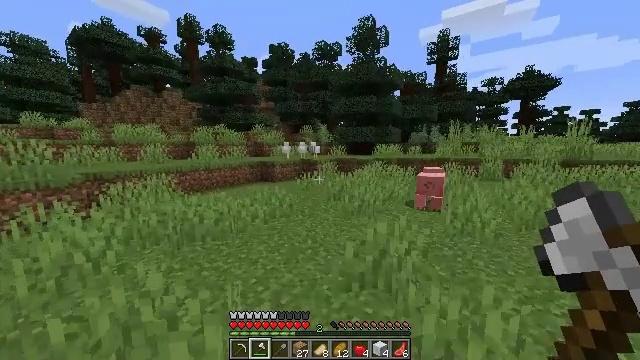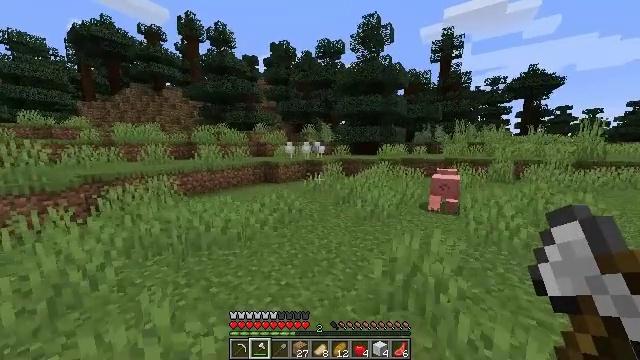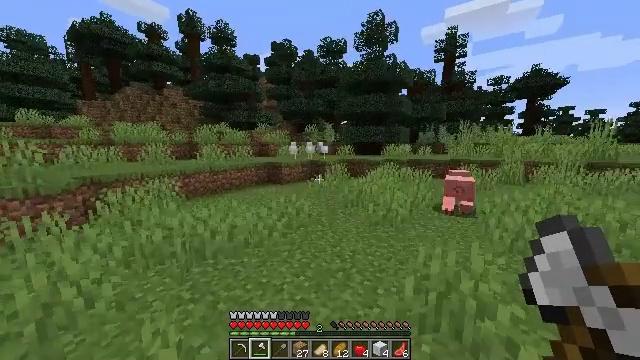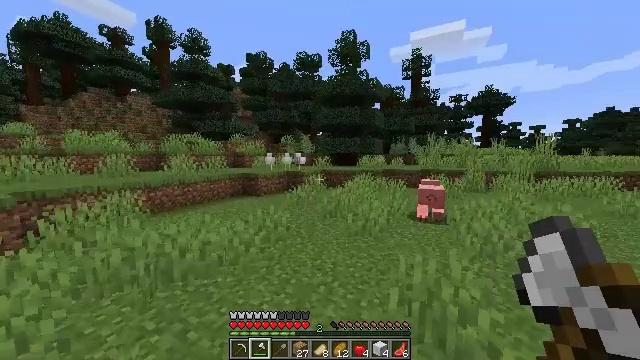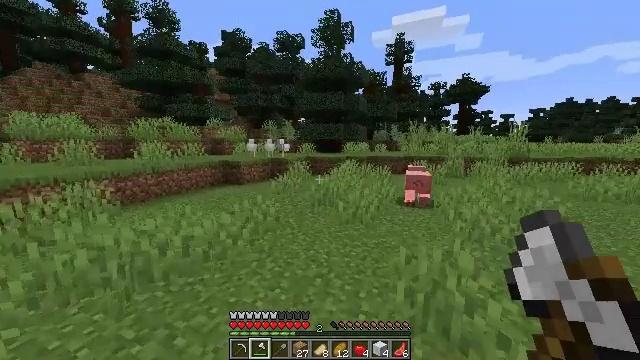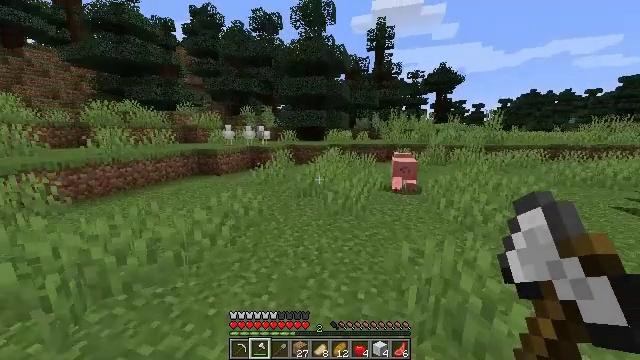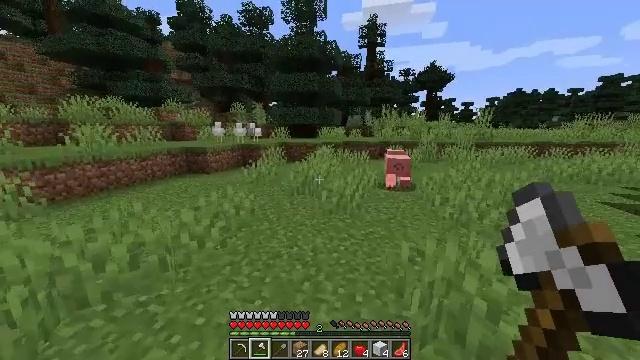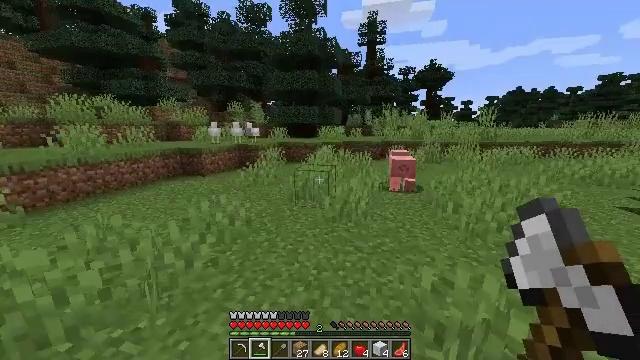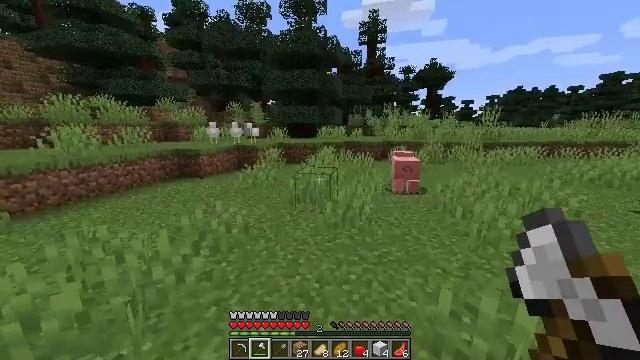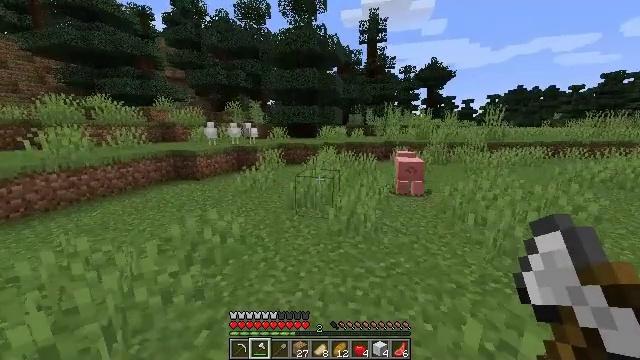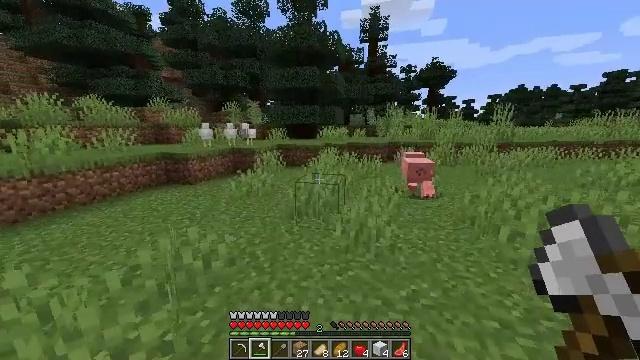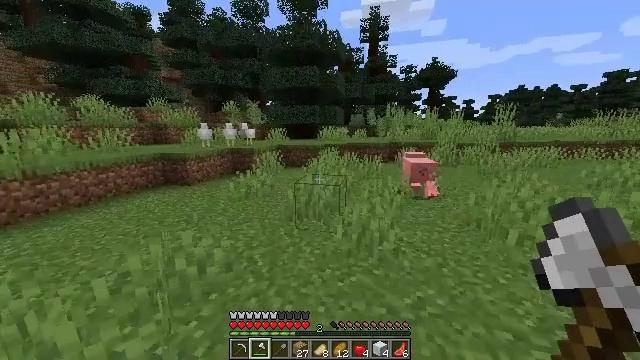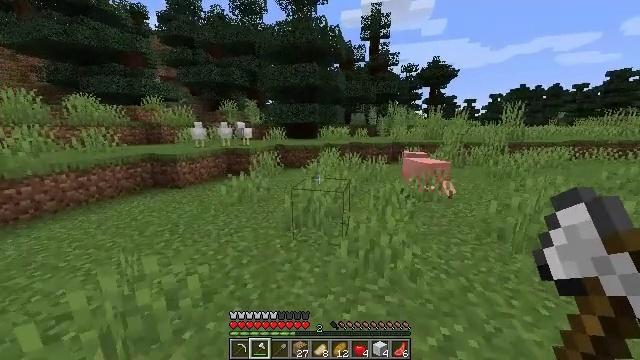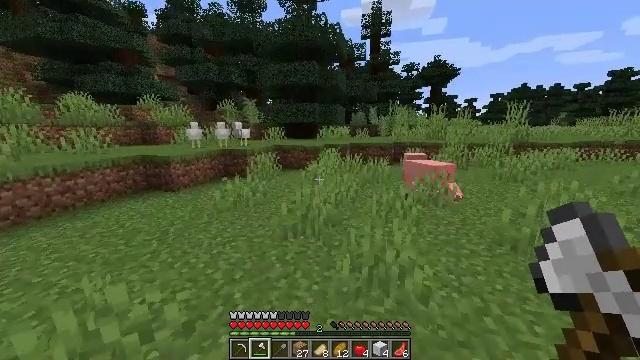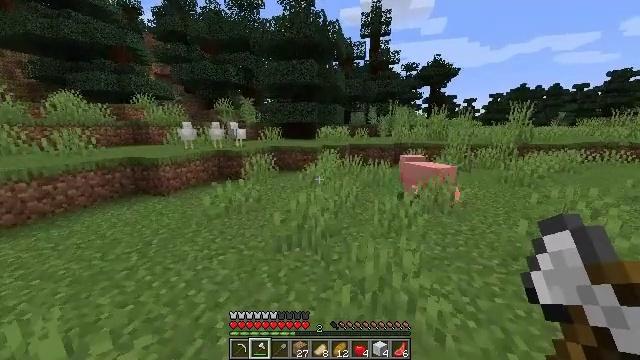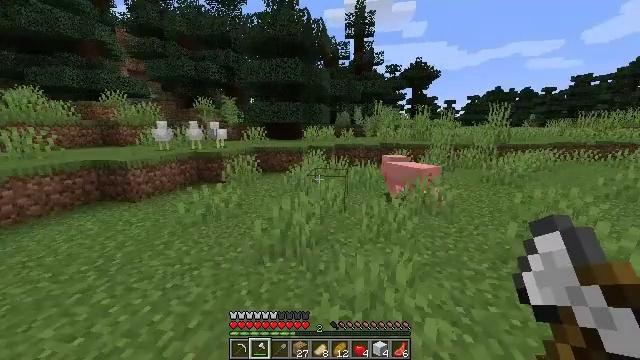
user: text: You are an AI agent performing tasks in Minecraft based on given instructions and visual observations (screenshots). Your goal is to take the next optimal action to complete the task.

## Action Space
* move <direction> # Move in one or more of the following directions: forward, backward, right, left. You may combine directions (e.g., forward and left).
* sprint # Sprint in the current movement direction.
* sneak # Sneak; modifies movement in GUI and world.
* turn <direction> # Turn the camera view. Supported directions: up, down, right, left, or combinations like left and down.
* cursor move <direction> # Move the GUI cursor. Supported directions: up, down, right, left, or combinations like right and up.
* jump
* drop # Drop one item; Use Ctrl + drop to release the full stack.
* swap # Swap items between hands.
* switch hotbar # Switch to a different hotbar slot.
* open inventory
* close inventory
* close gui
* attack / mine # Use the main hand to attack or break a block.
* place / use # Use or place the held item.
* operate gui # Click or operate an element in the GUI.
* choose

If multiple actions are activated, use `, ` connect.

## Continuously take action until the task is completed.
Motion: motion action
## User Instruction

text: Mine the grass in the plains.
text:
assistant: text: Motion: move forward and move left, sprint
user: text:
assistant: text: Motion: move forward and move left, sprint
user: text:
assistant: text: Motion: move forward and move left, sprint, turn right and up
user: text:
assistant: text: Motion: move forward, sprint, turn right and down
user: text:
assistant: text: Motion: move forward, sprint, turn right and down
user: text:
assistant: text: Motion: move forward, sprint, turn right
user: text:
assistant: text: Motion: move forward, sprint
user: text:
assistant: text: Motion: move forward, sprint
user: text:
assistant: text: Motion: move forward, sprint
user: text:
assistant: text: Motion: move forward, sprint
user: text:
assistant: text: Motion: move forward, sprint
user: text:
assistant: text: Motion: move forward, sprint
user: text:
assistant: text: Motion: move forward, sprint
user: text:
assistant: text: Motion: move forward, sprint
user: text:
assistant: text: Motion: move forward, sprint, turn right
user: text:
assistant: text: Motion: move forward, sprint, turn right and up
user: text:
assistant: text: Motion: move forward and move left, sprint, turn right
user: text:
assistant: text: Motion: move forward and move left, sprint
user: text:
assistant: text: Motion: move forward and move left, sprint, turn right
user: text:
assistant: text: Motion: move forward and move left, sprint, turn right
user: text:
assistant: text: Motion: move forward and move left, sprint, turn right
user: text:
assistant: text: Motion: move forward and move left, sprint, turn right
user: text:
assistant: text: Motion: move forward and move left, sprint, turn right and down
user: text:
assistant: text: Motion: move forward and move left, sprint, turn right and down
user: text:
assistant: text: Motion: move forward, sprint, turn right
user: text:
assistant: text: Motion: move forward, sprint
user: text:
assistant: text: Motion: move forward, sprint
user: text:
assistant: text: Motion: move forward, sprint
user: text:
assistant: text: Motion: move forward, sprint, turn right
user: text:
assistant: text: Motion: move forward, sprint